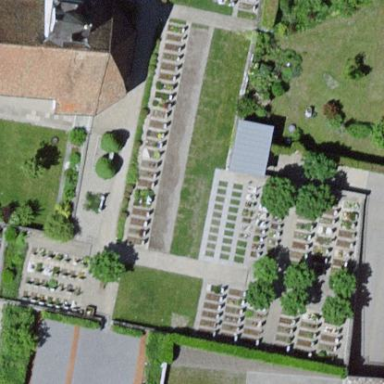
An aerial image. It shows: Graveyard.